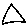
Label: triangle